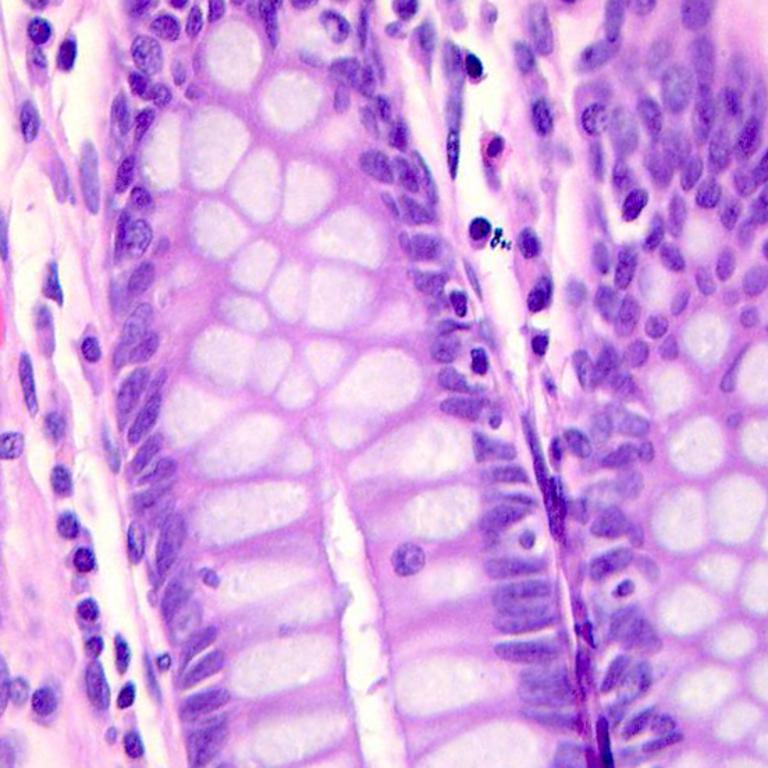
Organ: colon
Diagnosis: benign